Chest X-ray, PA view. Patient: 45 years old, sex M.
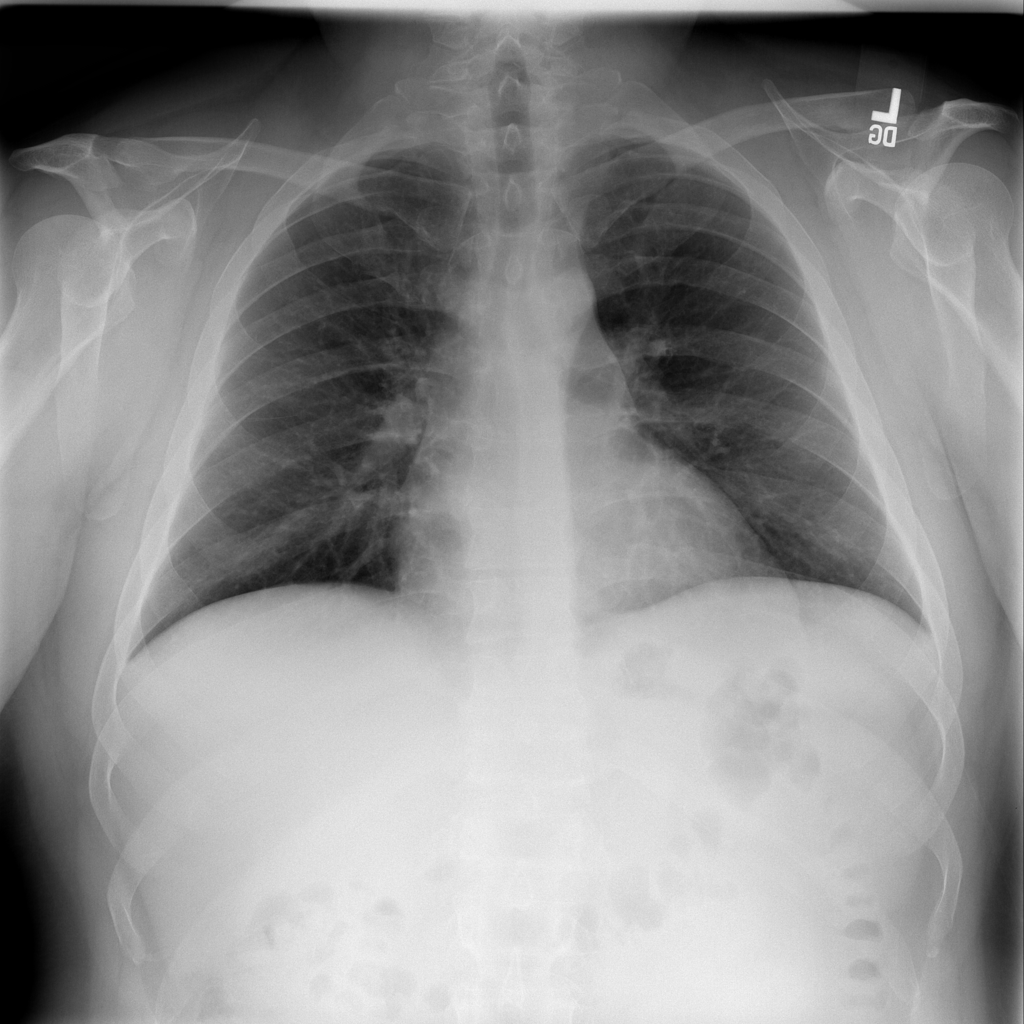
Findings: No Finding